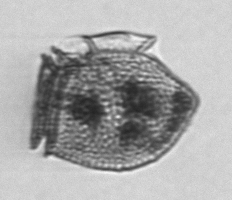
Label: Dinophysis_norvegica